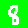
Digit: 8